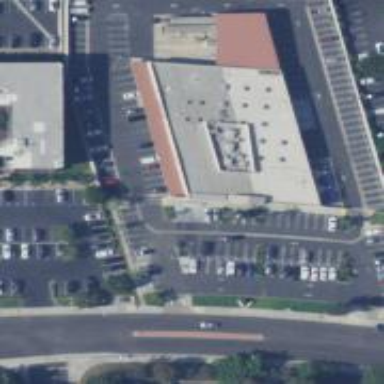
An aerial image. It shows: Post office.